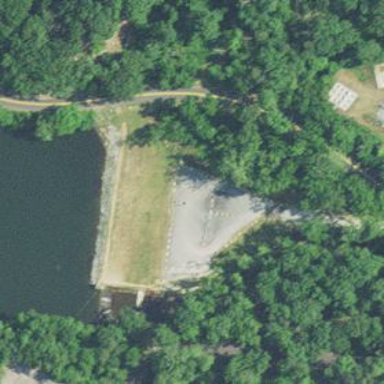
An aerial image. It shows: Dam along waterway.